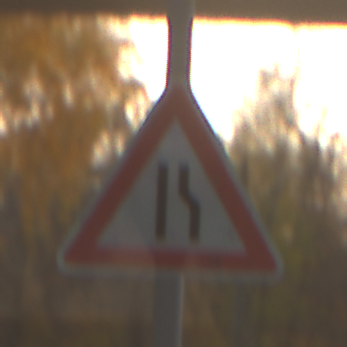
Verkehrszeichen: EinseitigVerengteFahrbahnRechts
Umgebung: Roofed, Suburban
Tageszeit: SunriseSunset
Wetter: Clear
Licht: Natural
Jahreszeit: NotSpecified
Kontrast: MediumContrast